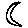
Label: moon